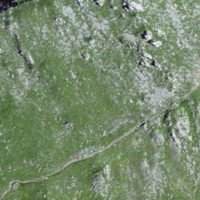
EUNIS habitat code: 23
Species observed at this site:
Silene acaulis